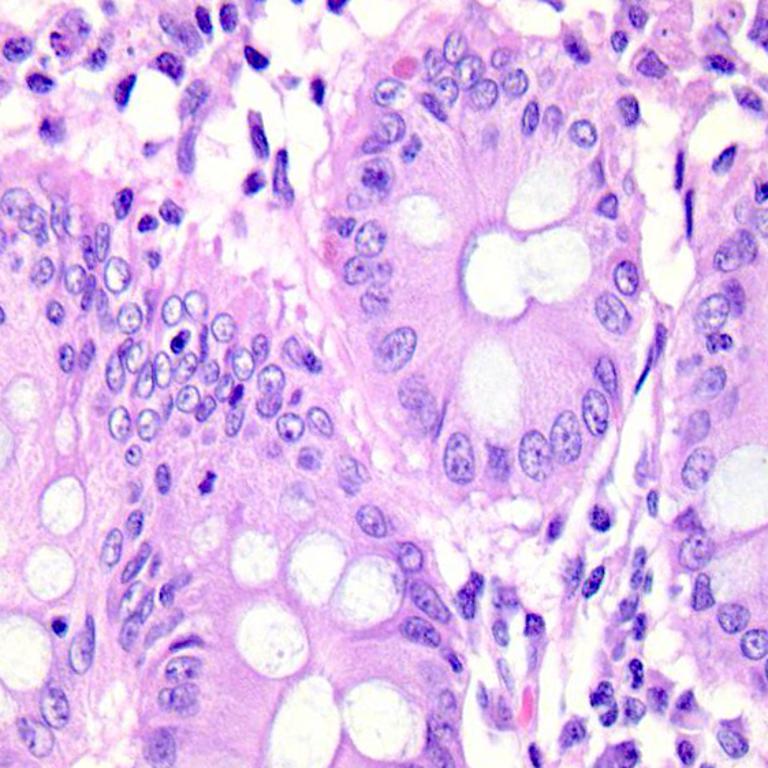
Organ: colon
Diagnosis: benign